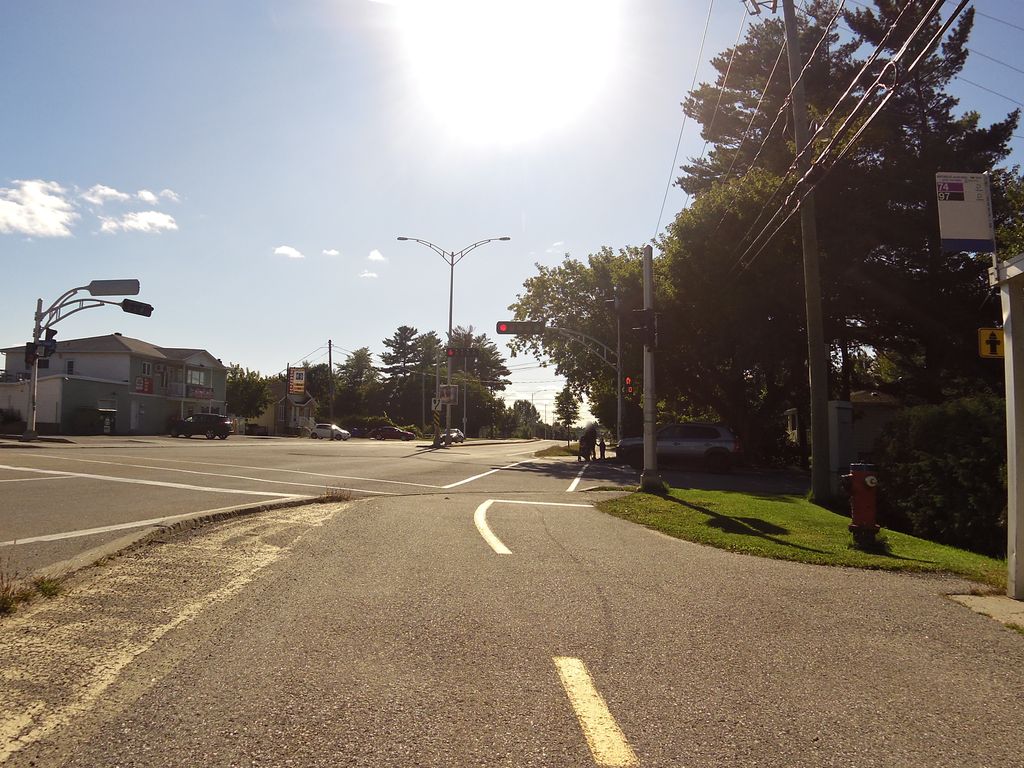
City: ottawa-gatineau